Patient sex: F
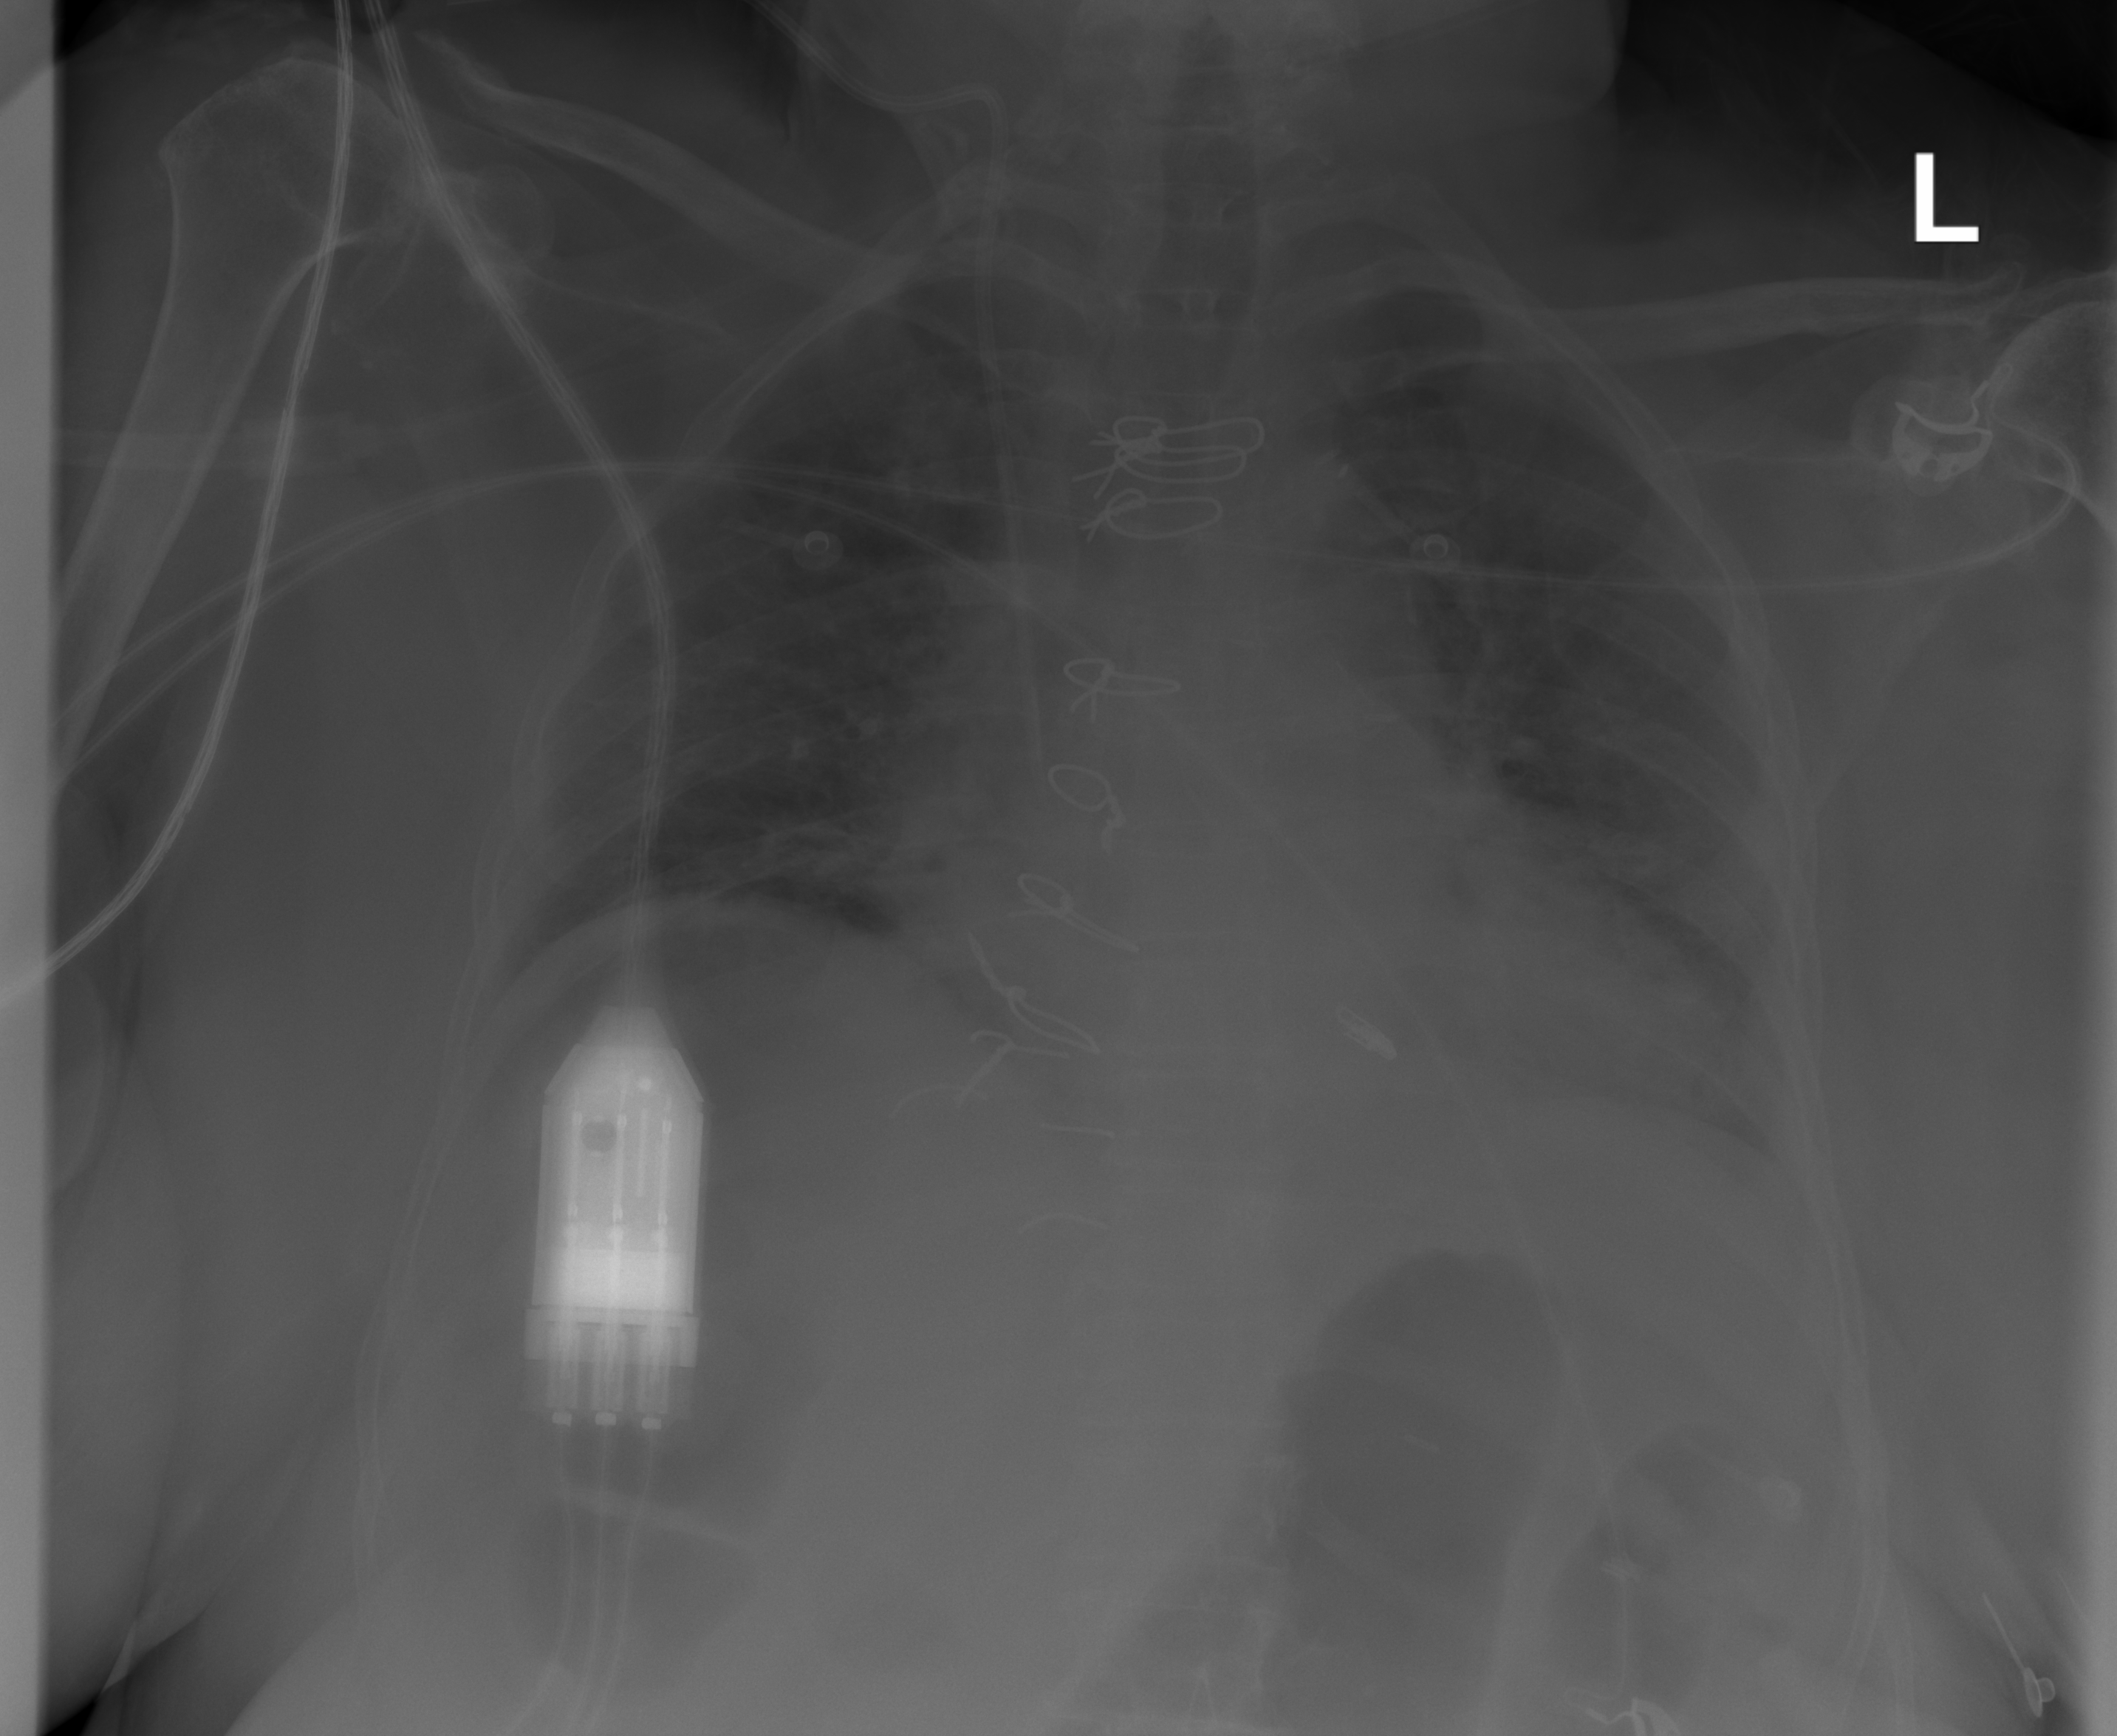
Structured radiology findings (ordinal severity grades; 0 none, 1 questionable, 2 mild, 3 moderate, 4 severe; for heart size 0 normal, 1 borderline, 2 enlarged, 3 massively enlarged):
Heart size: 2
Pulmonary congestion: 2
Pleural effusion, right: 0
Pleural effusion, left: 0
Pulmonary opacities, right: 0
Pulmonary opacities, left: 0
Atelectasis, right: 2
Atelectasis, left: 2